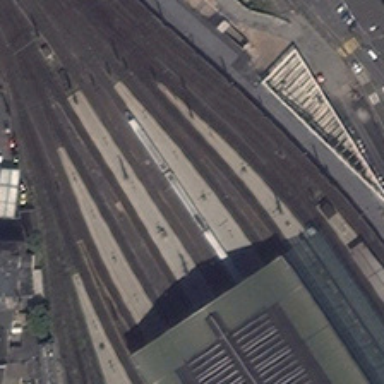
Several buildings and green trees are near a railway station .